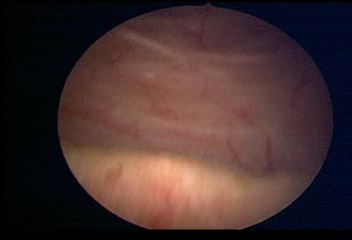
Modality: WLC
Class: Normal mucosa
Bladder cancer association: No